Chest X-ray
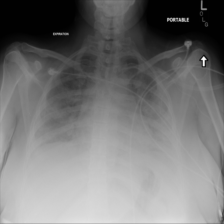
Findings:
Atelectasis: negative
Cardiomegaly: negative
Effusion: negative
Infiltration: negative
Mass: negative
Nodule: negative
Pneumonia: negative
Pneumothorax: negative
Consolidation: negative
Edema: negative
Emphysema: negative
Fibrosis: negative
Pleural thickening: negative
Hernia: negative